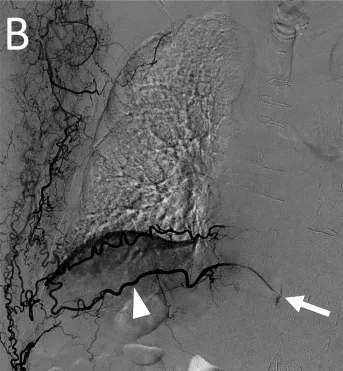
Angiography of the thoracodorsal artery before transarterial embolization for a type 2 endoleak. . (B) Late arterial phase image showing a type 2 endoleak (arrow) from the ninth intercostal artery (arrowhead).
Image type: radiology (x_ray)